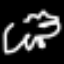
Label: frog